Field crop: maize
Growth stage: 2
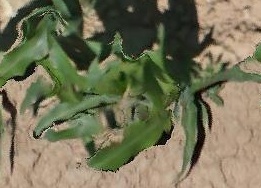
Species: maize